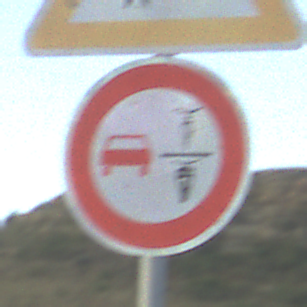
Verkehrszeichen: VerbotUeberholenEinspurigeFahrzeuge
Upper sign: KurveRechts
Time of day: SunriseSunset
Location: Outdoor (RoadRail)
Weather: PartlyCloudy
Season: NotSpecified
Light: Natural